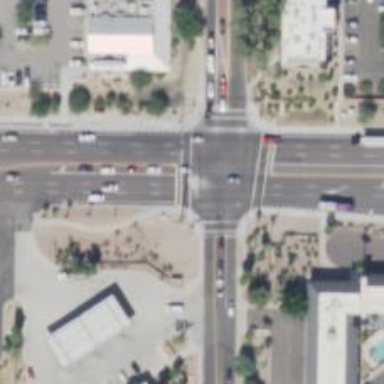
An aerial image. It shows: Crossing that is both unmarked and marked on the road.